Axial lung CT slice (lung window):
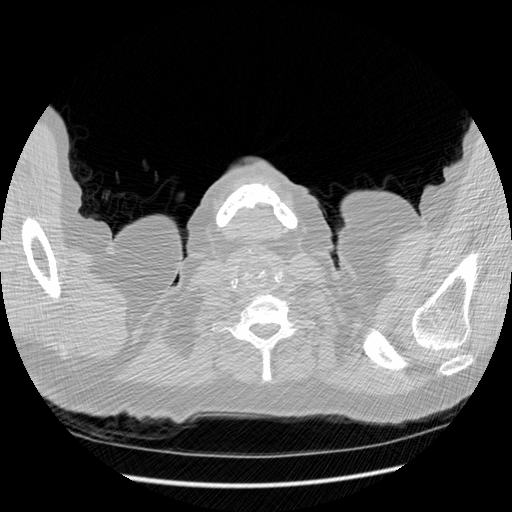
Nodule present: no